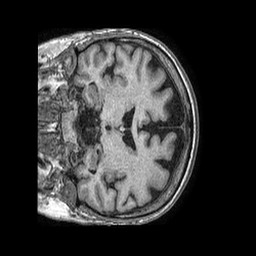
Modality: T1w
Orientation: coronal
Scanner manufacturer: philips
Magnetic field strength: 1.5 T
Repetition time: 0.007467 s
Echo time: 0.00339 s